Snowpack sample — Loveland Pass, Silver Plume, Colorado, USA (1/12/25, 11:40 AM MST)
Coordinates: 39.66, -105.88
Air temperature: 7 °F
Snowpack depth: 140 cm
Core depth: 10 cm
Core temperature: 41 °F
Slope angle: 11°, slope face: 30°
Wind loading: high
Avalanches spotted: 2
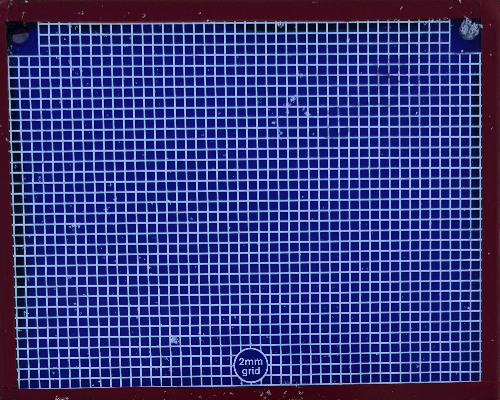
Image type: profile
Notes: Pilot using slightly modified coring method that took too large segment for snow profile picturing, advised not to use in higher level models. Two avalanche on south face nearby, partially cloudy with light snow in the last 24 hours. Lots of wind loading on eastern features.